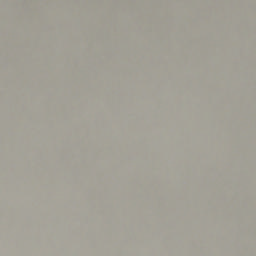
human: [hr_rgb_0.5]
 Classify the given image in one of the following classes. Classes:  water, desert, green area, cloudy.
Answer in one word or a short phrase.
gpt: cloudy